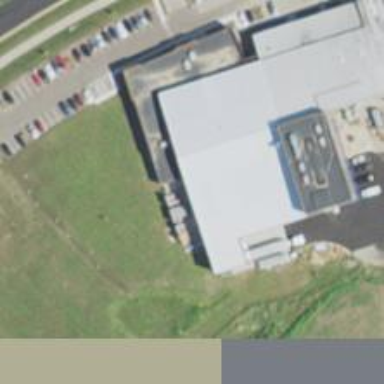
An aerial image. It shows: Building.